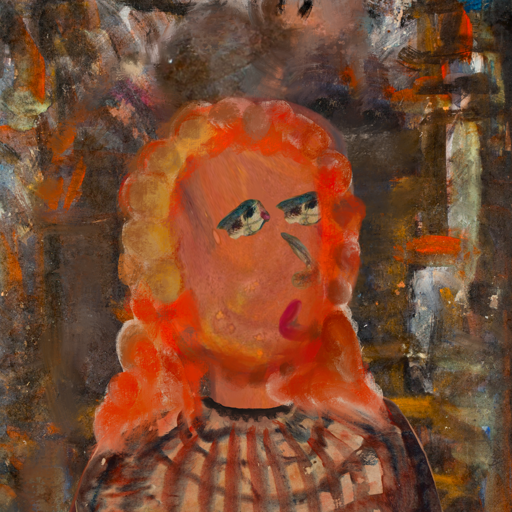
Background: GypsyQueen, Head And Neck Side: Mother_And_Son_Son, Face Side: Pipe, Bust: Orphan, Hair Side: Rupkatha, Head Accessory: Blank, Second Necklace: Blank, Necklace: Blank, Baby: Blank